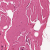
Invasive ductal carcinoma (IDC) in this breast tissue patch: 0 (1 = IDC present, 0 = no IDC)